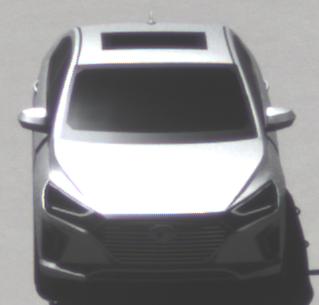
Make: Hyundai
Model: IONIQ Hybrid
Detailed model: IONIQ (AE) Hybrid
Model produced from: 2016/10
Model produced until: 2018/08
Doors: 5
Color: white
Road condition: wet road
Daytime: midday
Contrast: high contrast